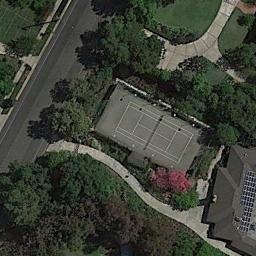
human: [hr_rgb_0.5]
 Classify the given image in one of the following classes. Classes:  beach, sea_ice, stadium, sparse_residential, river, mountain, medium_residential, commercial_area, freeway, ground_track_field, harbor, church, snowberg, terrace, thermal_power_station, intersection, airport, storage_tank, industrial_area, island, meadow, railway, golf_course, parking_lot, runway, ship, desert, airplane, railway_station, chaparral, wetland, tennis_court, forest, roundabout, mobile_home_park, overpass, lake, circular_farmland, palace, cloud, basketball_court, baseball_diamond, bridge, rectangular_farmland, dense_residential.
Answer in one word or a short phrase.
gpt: tennis_court